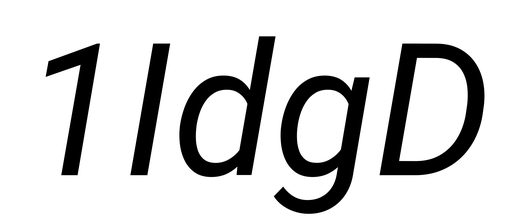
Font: Roboto-Italic_Italic